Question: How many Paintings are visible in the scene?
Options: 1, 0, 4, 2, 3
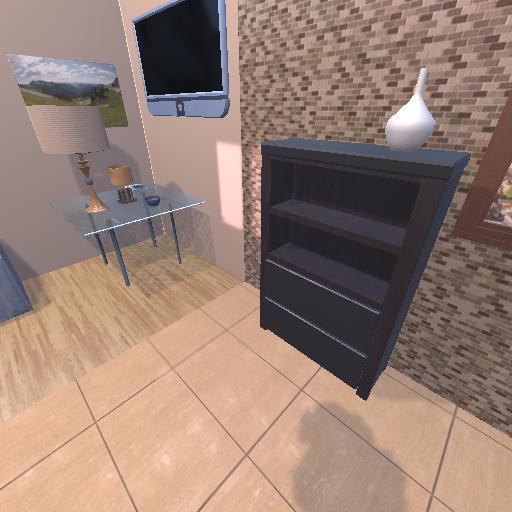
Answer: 1